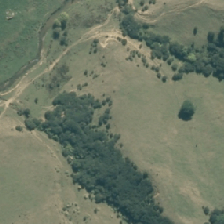
Land cover: indigenous_forest